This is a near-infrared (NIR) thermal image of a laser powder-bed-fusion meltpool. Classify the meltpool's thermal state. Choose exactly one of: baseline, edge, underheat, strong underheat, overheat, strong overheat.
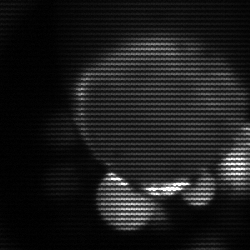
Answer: edge